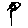
Label: flower